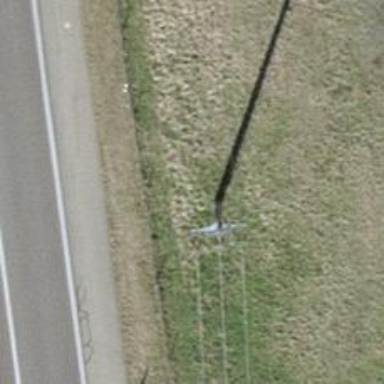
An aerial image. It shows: Concrete power pole.